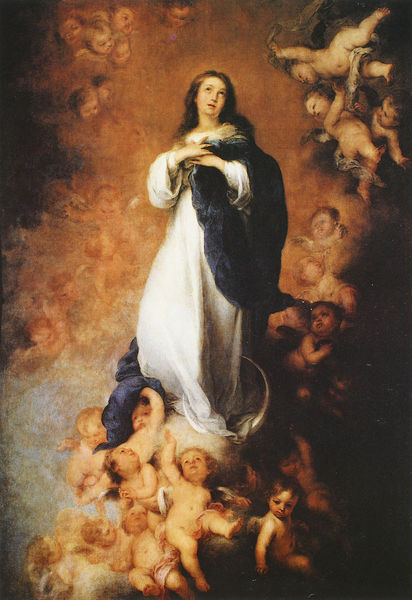
Titel: Die unbefleckte Empfängnis von Los Venerables
Künstler: Bartolomé Esteban Murillo
Institution: Madrid, Museo del Prado
Schlagwörter: blau, gott, himmel, nackt, umhang, wolken, ocker, braun, finger, frau, haar, kleid, köpfe, licht, mund, nase, orange, schwarz, stirn, weiss, blick, rot, augen, barock, hände, haare, mantel, kind, rokoko, kinder, engel, leuchten, mond, offen, strahlen, mondsichel, viele, auffahrt, putten, maria, madonna, mutter gottes, putti, göttlich, himmelfahrt, verkündigung, aufgetürmt, fraz, verklärung, mariä himmelfahrt, umhangg, gitt, wolkenkranz, cheruben